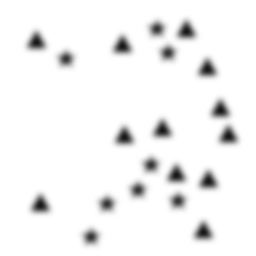
Squares: 0
Triangles: 12
Stars: 8
Total shapes: 20